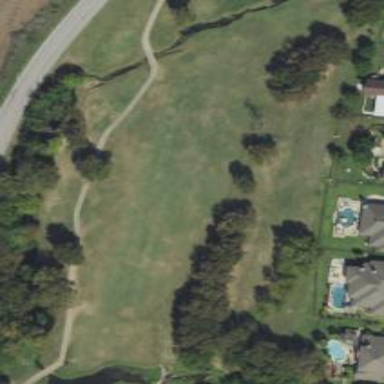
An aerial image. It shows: View of golf hole.